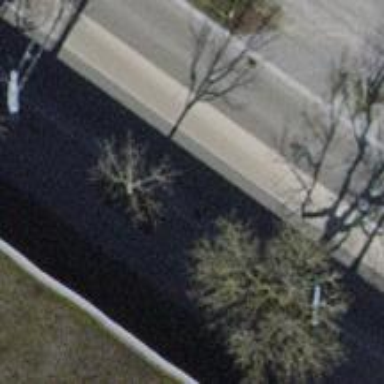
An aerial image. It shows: Avenue of trees.